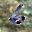
Label: 6